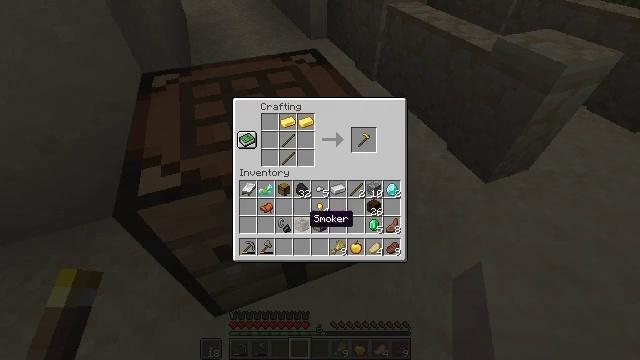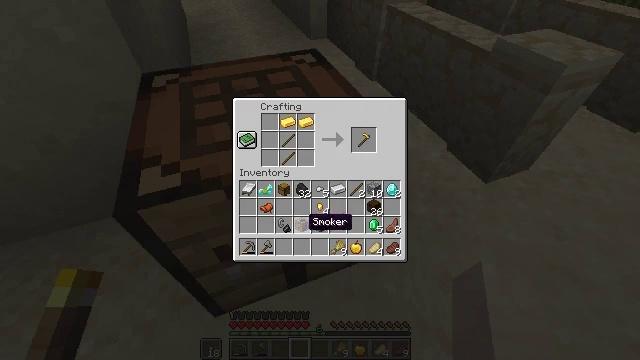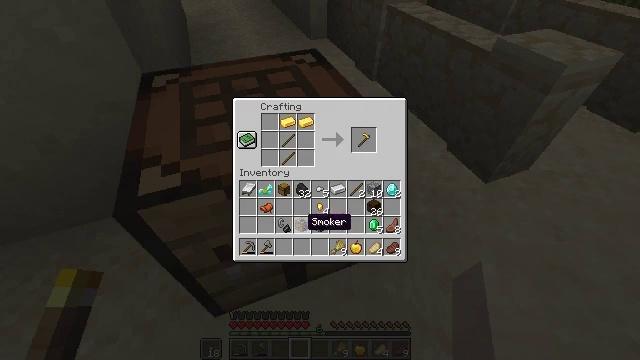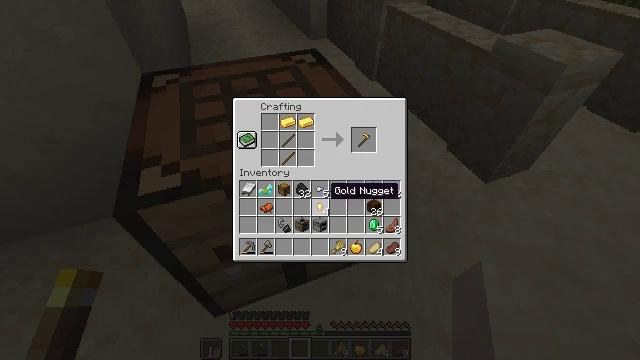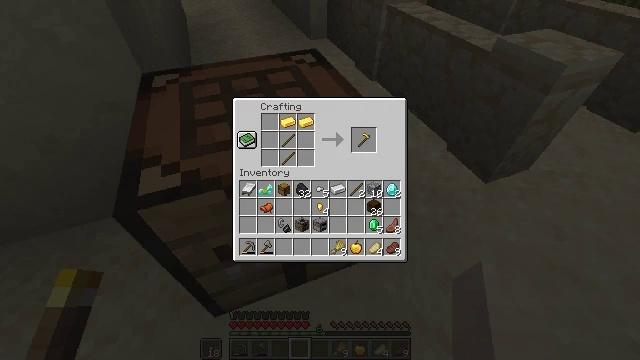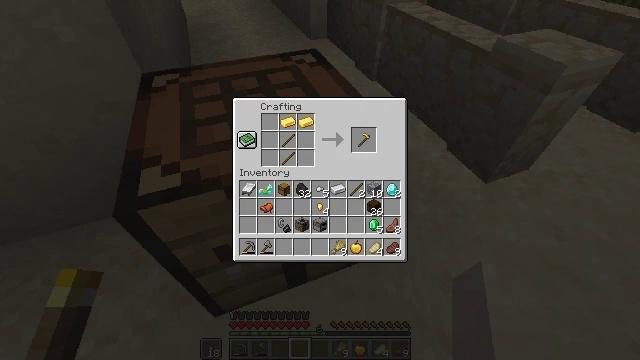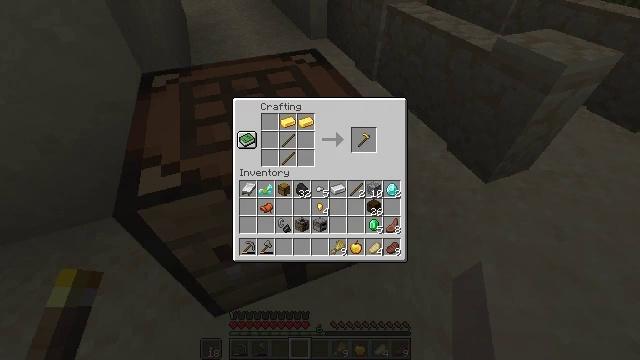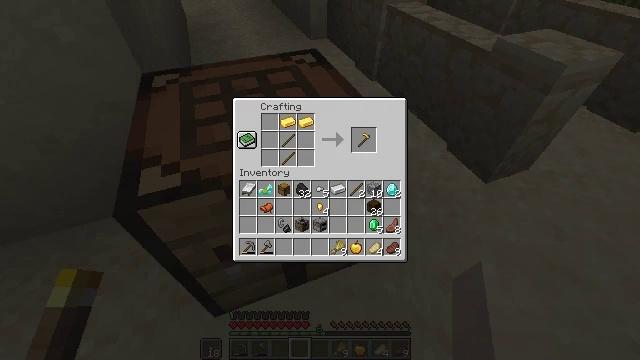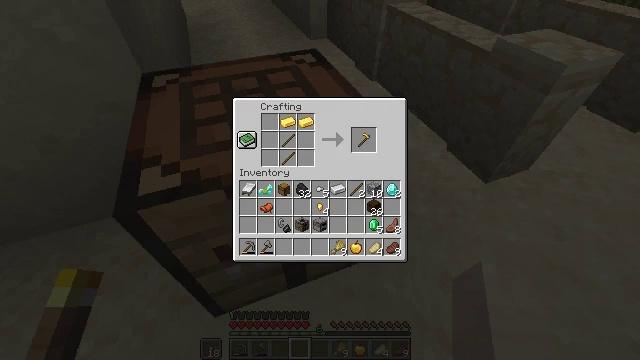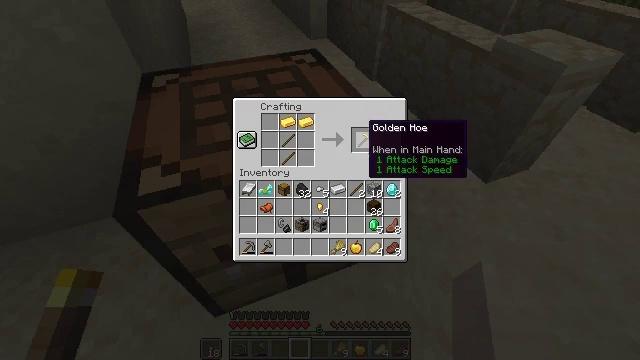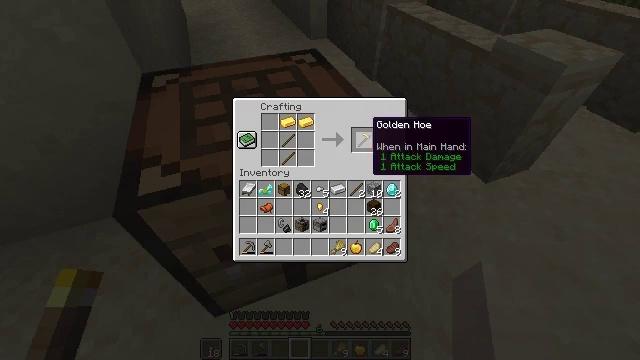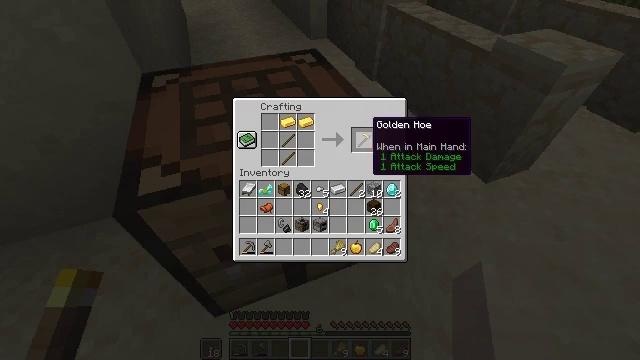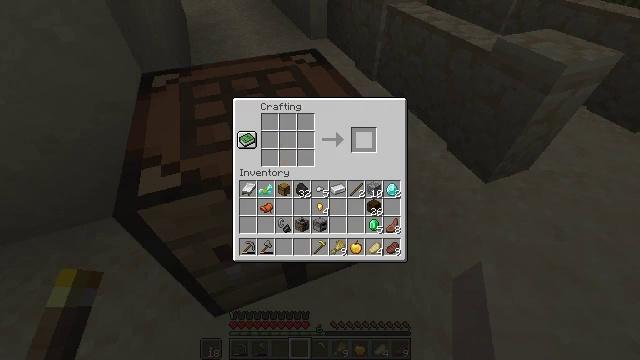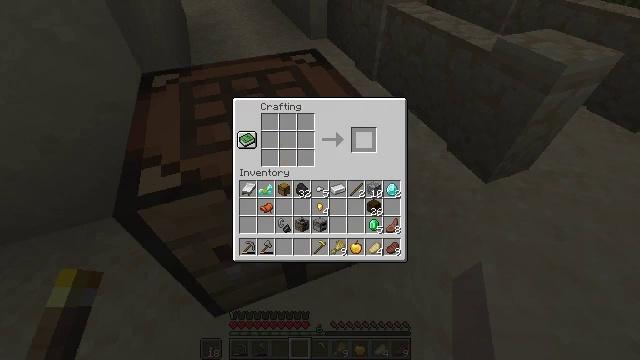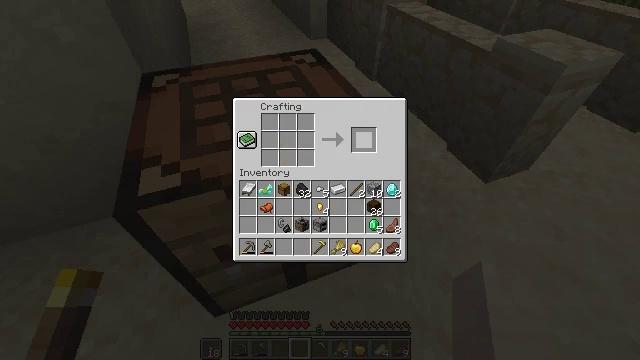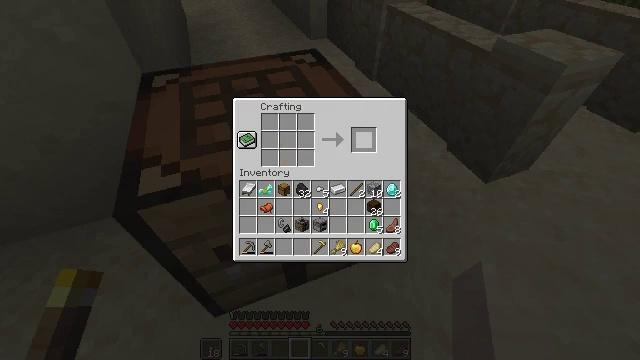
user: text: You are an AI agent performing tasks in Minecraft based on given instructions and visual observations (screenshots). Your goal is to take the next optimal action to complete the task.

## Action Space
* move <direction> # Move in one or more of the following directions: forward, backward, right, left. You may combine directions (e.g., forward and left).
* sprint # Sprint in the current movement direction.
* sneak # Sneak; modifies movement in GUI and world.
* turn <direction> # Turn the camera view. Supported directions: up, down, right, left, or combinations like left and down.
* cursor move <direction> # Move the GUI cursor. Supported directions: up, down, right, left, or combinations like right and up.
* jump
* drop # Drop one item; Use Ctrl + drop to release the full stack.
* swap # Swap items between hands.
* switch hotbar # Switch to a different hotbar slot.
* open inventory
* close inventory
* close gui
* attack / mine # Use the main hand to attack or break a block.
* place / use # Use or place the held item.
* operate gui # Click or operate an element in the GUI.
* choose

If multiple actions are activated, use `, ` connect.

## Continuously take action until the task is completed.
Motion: motion action
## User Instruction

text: Craft a golden hoe by arranging gold ingots and sticks in the crafting grid.
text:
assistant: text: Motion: no_op
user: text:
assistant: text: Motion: no_op
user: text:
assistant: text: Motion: cursor move right and up
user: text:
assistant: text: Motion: cursor move right and up
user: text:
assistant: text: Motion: cursor move up
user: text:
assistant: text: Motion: sneak
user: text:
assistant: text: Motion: sneak
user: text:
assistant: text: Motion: sneak
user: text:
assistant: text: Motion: sneak, cursor move right and up
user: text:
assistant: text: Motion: sneak
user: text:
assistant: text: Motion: sneak
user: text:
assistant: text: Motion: sneak, operate gui
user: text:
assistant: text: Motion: sneak, operate gui
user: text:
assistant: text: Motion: sneak, operate gui
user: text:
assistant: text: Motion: sneak
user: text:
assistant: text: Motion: sneak, cursor move down
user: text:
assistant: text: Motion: no_op